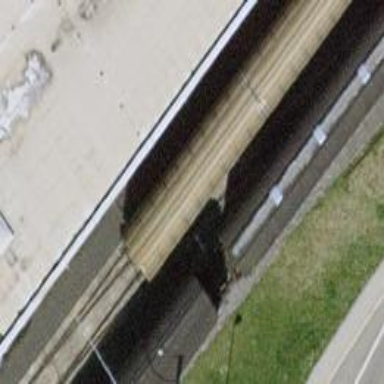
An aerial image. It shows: Single railway spur track.